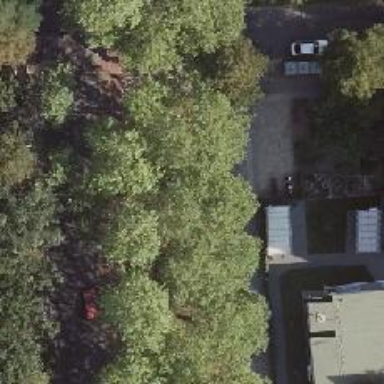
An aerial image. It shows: Beautiful avenue lined with deciduous broadleaved trees.